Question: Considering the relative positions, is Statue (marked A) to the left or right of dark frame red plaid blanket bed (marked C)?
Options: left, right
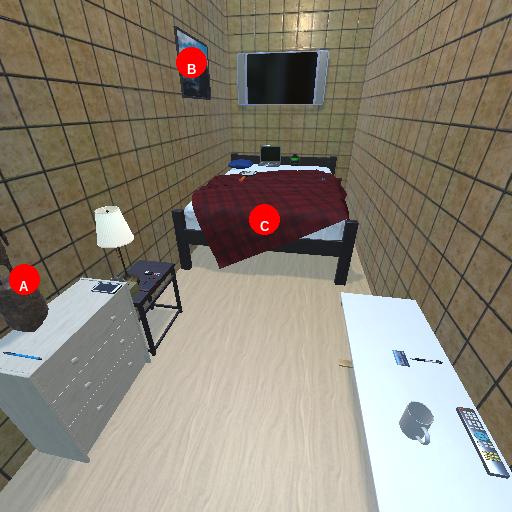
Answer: left